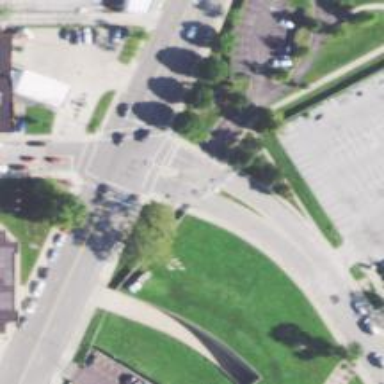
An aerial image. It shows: Crossing on the footway.